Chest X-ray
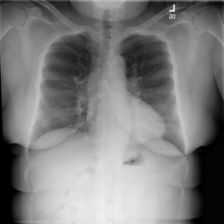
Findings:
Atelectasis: negative
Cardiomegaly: negative
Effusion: negative
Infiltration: negative
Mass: negative
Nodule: negative
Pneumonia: negative
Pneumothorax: negative
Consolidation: negative
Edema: negative
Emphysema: negative
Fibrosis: negative
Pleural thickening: negative
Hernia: negative